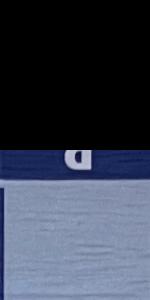
Label: Empty